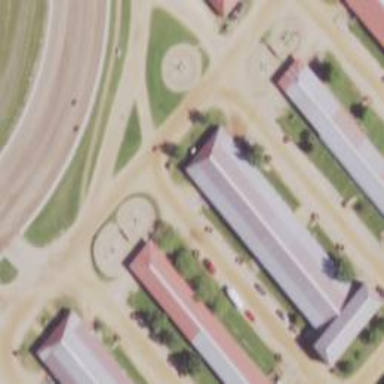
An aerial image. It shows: Stable.